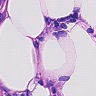
Metastatic tissue present: no